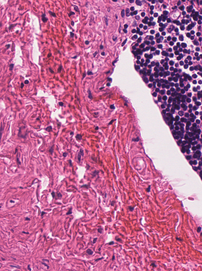
Tumor epithelial tissue: no
Tumor-associated stroma tissue: yes
Normal tissue: no